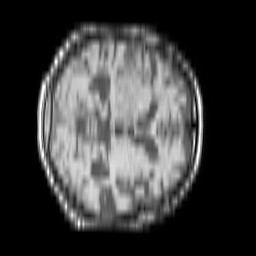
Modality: T1w
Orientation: axial
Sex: male
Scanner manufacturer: philips
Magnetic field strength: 1.5 T
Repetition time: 0.2644 s
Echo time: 0.001851 s